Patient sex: M
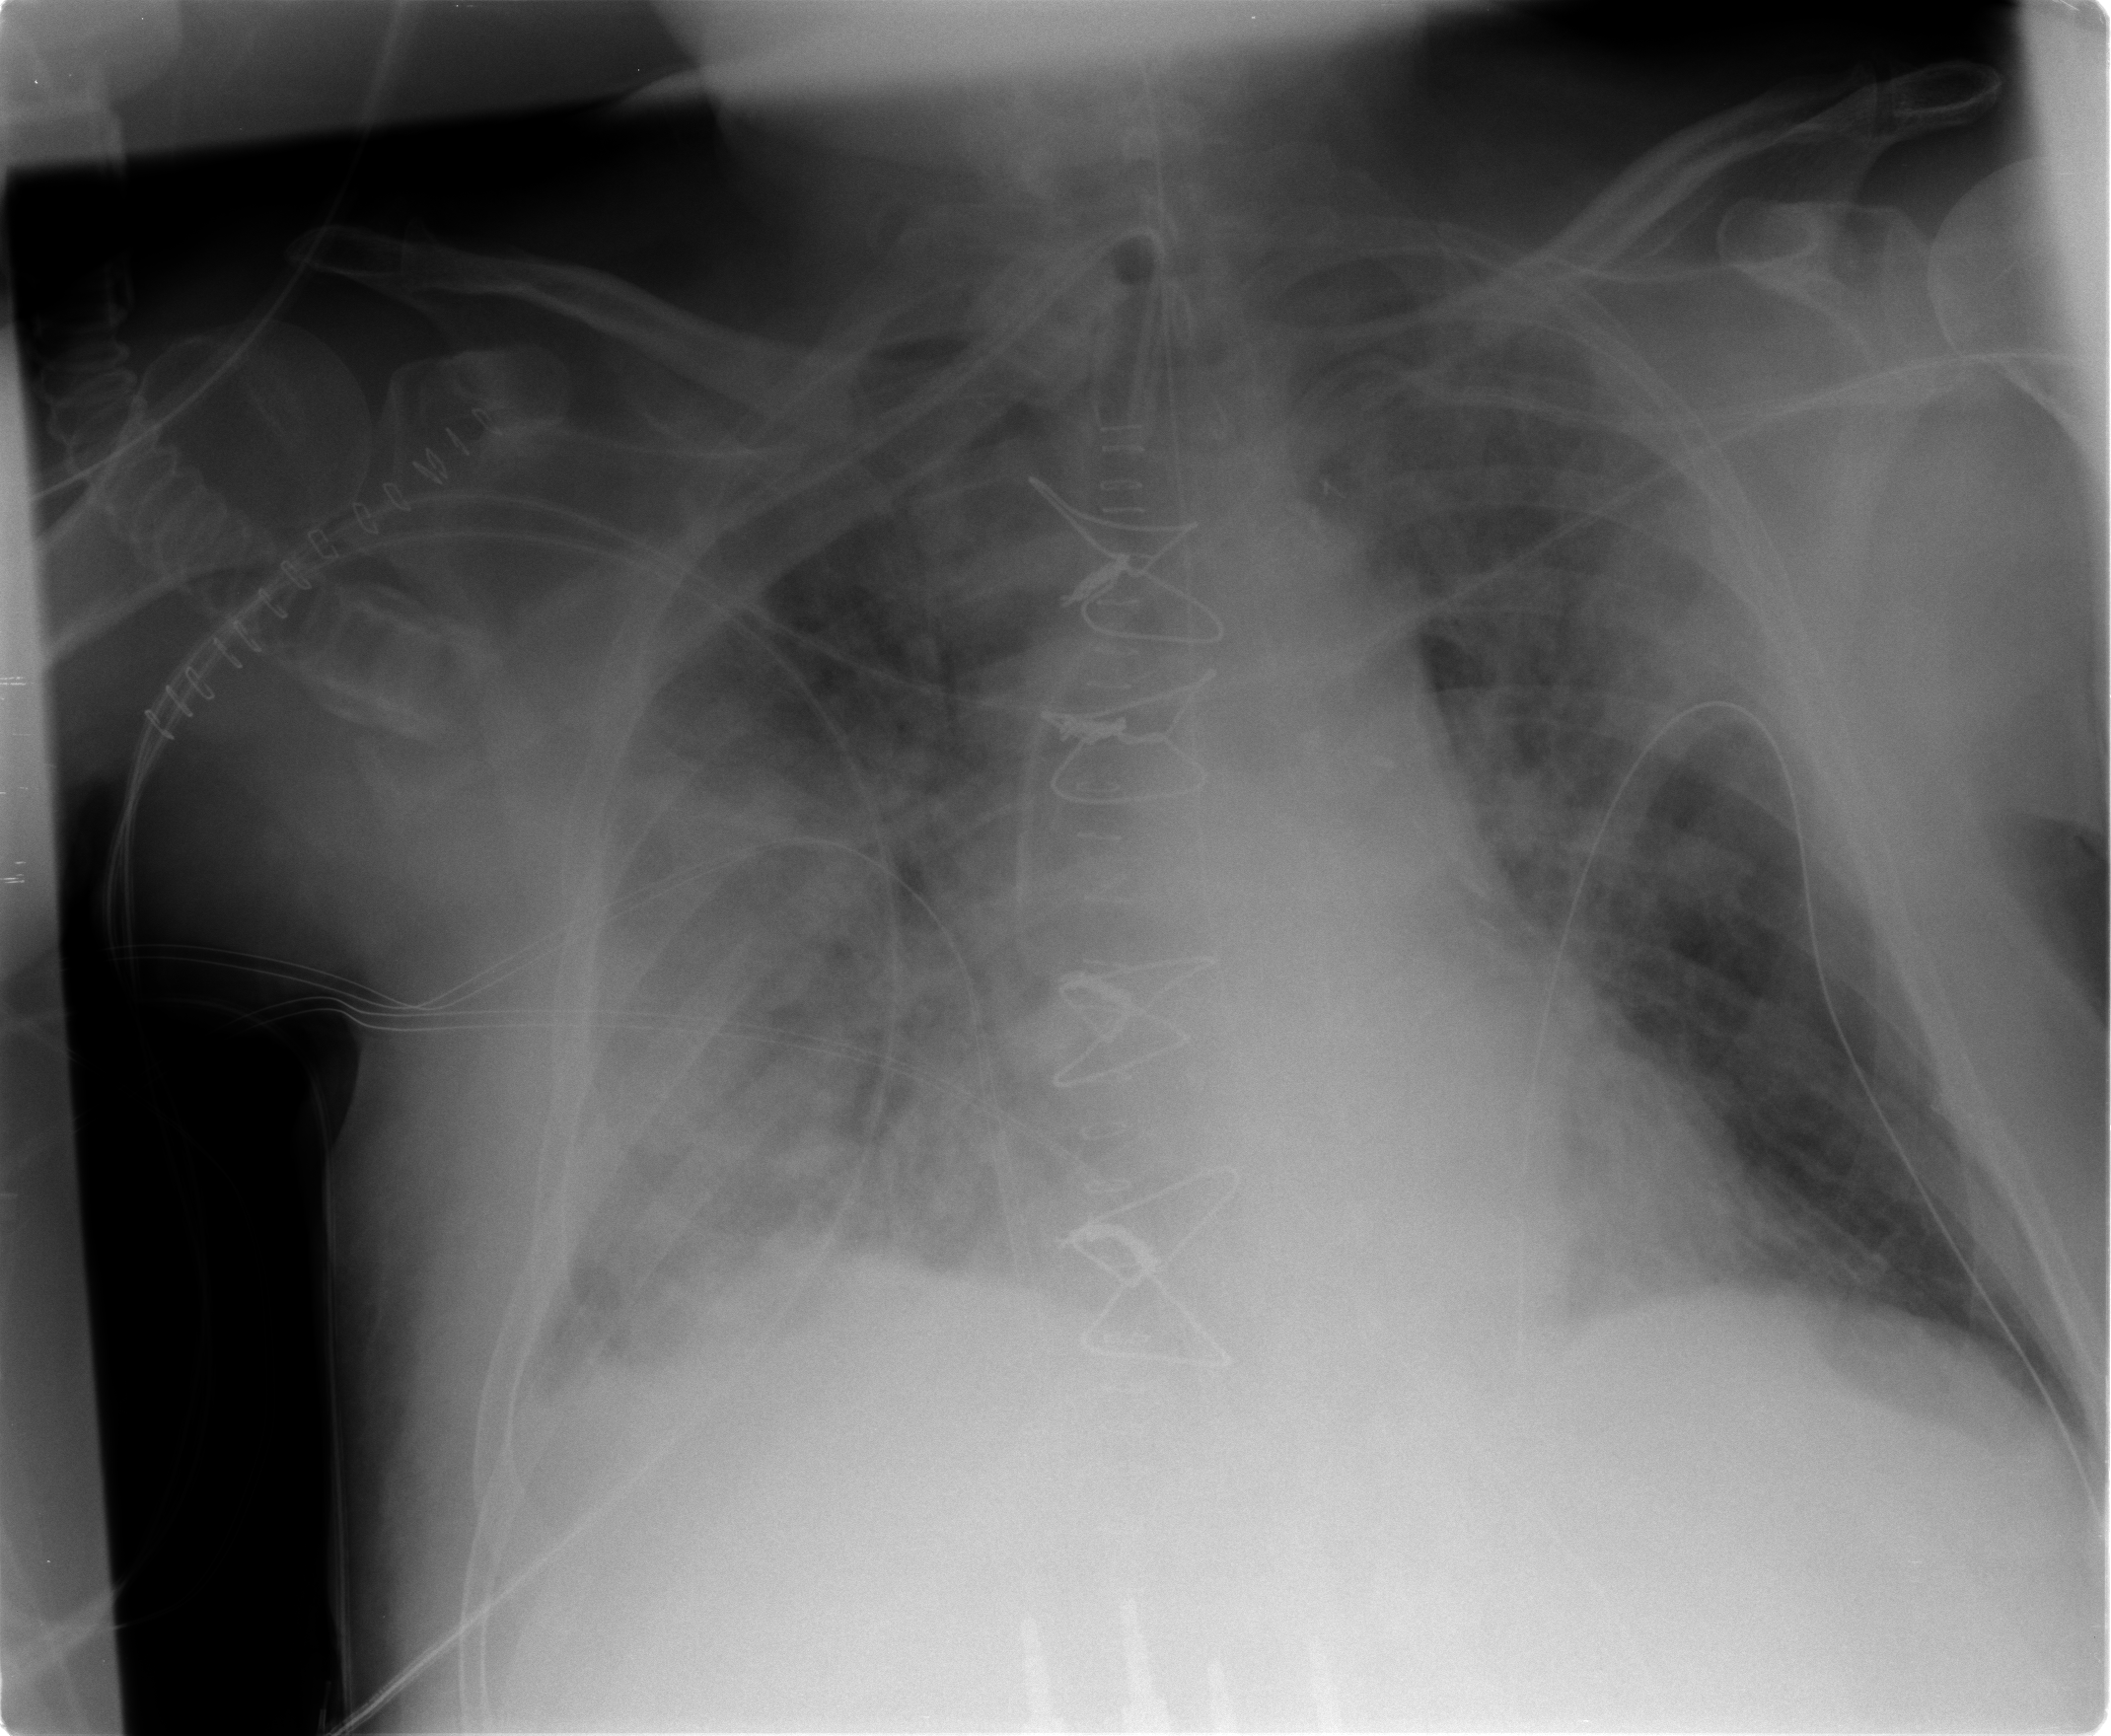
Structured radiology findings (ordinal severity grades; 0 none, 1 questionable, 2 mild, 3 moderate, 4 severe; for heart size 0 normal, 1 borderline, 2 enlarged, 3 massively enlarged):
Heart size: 2
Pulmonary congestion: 2
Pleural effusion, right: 2
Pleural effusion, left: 2
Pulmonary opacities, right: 4
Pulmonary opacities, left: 4
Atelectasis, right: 3
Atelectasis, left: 2